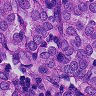
Metastatic tissue present: yes